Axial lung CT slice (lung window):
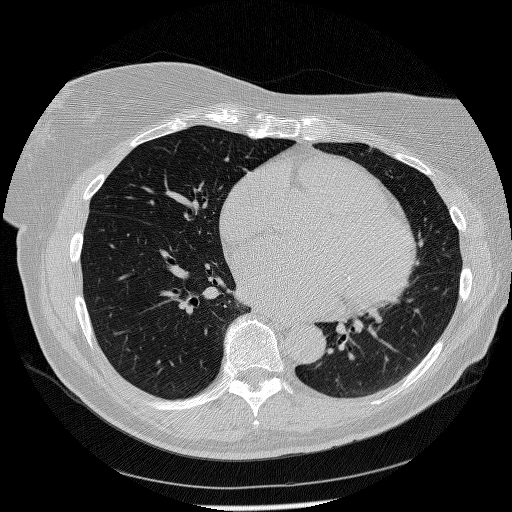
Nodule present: no